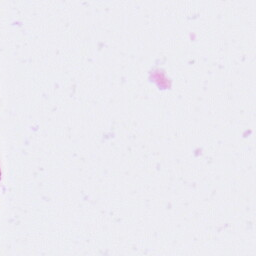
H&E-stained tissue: Pancreatic